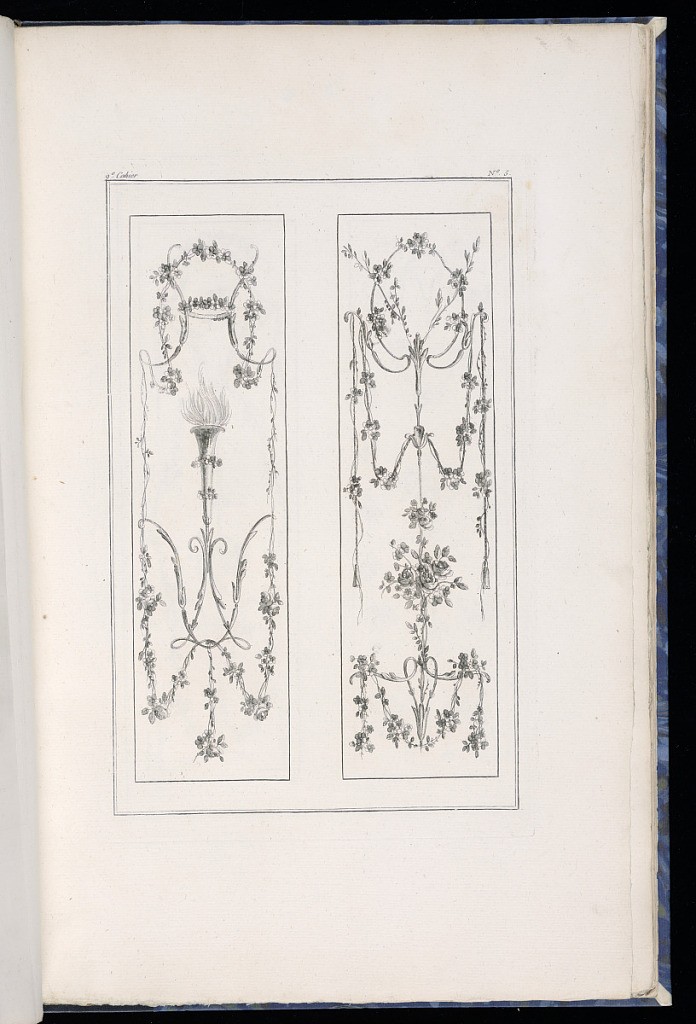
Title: Decorative Panel Designs
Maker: Pierre Ranson, French, 1736–1786
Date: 1777–79
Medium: Etching on paper
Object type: Print
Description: Design for two rectangular decorative panels featuring arabesque motifs including scrolling acanthus leaves (rinceaux), flowers, festoons of flowers, leafy branches, flaming torch, and fleurons. The plate is numbered.